【题型】解答题　【知识点】平面几何　【难度】medium
如图, 已知在平行四边形 $ABCD$ 中, 点 $E, F$ 分别是边 $DC$、$AB$ 的中点, $AE$、$CF$ 与对角线 $BD$ 分别交于点 $G, H$, 设 $\overrightarrow{AF} = \overrightarrow{a}, \overrightarrow{AD} = \overrightarrow{b}$。

(1) 向量 $\overrightarrow{GH} = $ \underline{\hspace{2cm}}, 向量 $\overrightarrow{GE} = $ \underline{\hspace{2cm}}。(用 $\overrightarrow{a}, \overrightarrow{b}$ 表示)

(2) 画出向量 $\overrightarrow{DH}$ 在向量 $\overrightarrow{a}$ 和 $\overrightarrow{b}$ 方向上的分向量。(画图不要求写作法, 但要指出所作图中表示结论的向量)
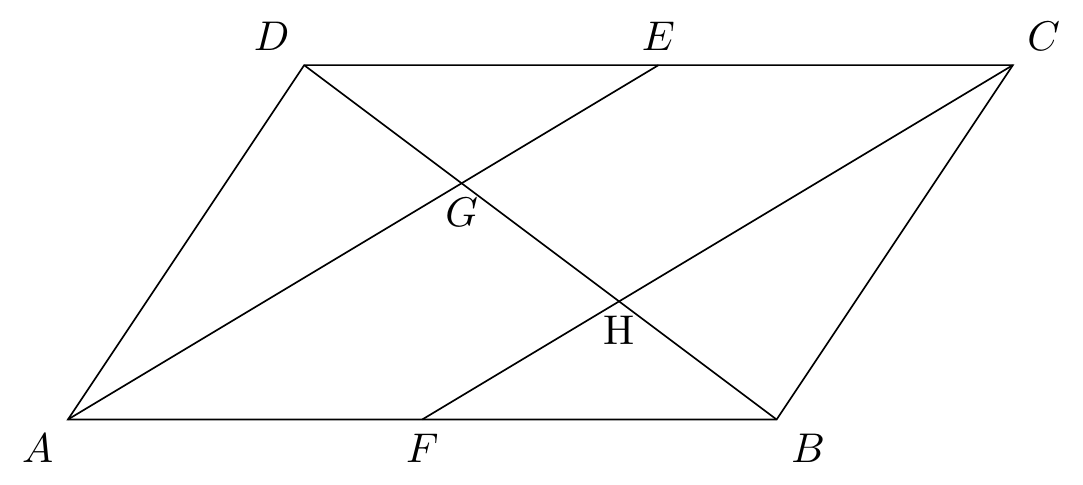
【解答】
解：(1) $\because$ 平行四边形 $ABCD$,

$\therefore CD = AB$, $CD // BA$,

$\because$ 点 $E, F$ 分别是边 $DC$、$AB$ 的中点,

$\therefore DE = CE$, $AF = FB$,

$\therefore CE = AF$, $CE // AF$,

$\therefore$ 四边形 $AECF$ 为平行四边形,

$\therefore AE // CF$,

$\therefore EG // CH$, $DE = EC$,

$\therefore DG = GH$,

同理得：$BH = GH$,

$\therefore DG = GH = HB$,

$\because \overrightarrow{AF} = \overrightarrow{a}$, $\overrightarrow{AD} = \overrightarrow{b}$,

$\therefore \overrightarrow{DA} = -\overrightarrow{b}$, $\overrightarrow{AB} = 2\overrightarrow{a}$,

$\therefore \overrightarrow{DB} = \overrightarrow{DA} + \overrightarrow{AB} = -\overrightarrow{b} + 2\overrightarrow{a} = 2\overrightarrow{a} - \overrightarrow{b}$,

$\therefore \overrightarrow{GH} = \frac{1}{3} \overrightarrow{DB} = \frac{2}{3} \overrightarrow{a} - \frac{1}{3} \overrightarrow{b}$,

$\because \overrightarrow{GE} = \overrightarrow{GD} + \overrightarrow{DE}$, $\overrightarrow{GD} = -\overrightarrow{DG} = -\frac{1}{3} \overrightarrow{DB} = -\frac{2}{3} \overrightarrow{a} + \frac{1}{3} \overrightarrow{b}$, $\overrightarrow{DE} = \overrightarrow{AF} = \overrightarrow{a}$,

$\therefore \overrightarrow{GE} = (-\frac{2}{3} \overrightarrow{a} + \frac{1}{3} \overrightarrow{b}) + \overrightarrow{a} = \frac{1}{3} \overrightarrow{a} + \frac{1}{3} \overrightarrow{b}$。

故答案为：$\frac{2}{3} \overrightarrow{a} - \frac{1}{3} \overrightarrow{b}$, $\frac{1}{3} \overrightarrow{a} + \frac{1}{3} \overrightarrow{b}$。

(2) 如图所示：$\overrightarrow{DQ}$, $\overrightarrow{DP}$ 即为所求。

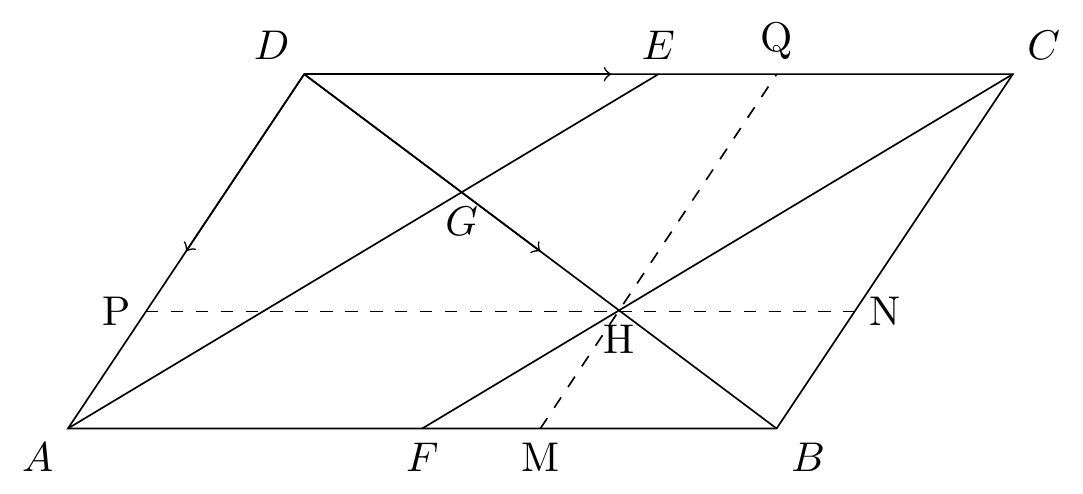